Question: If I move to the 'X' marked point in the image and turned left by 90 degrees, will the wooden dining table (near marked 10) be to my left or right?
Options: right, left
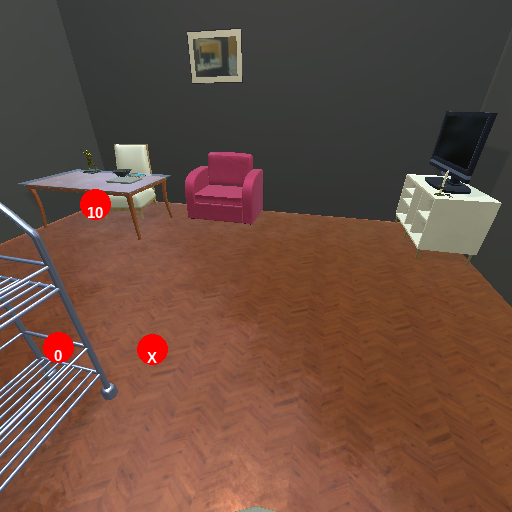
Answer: right